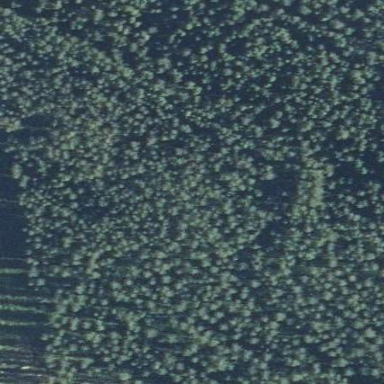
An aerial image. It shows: Forest area.